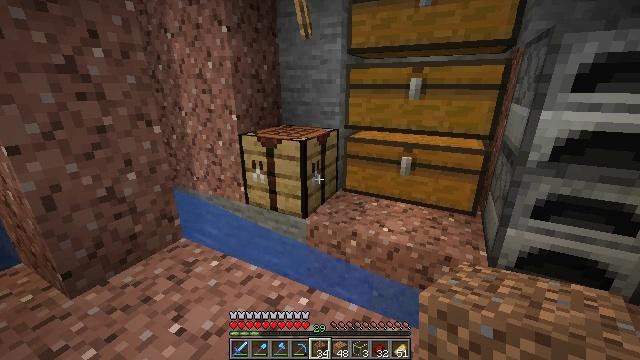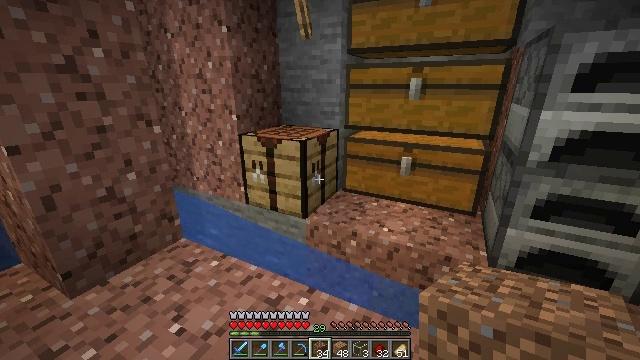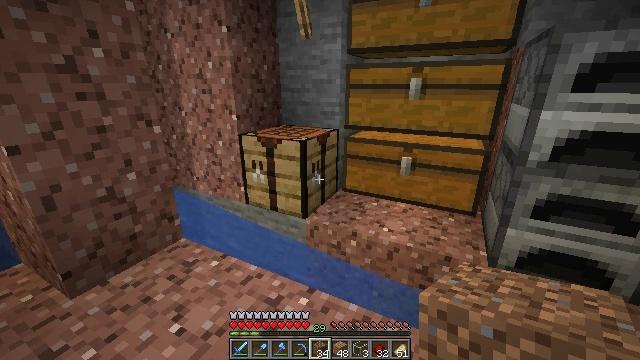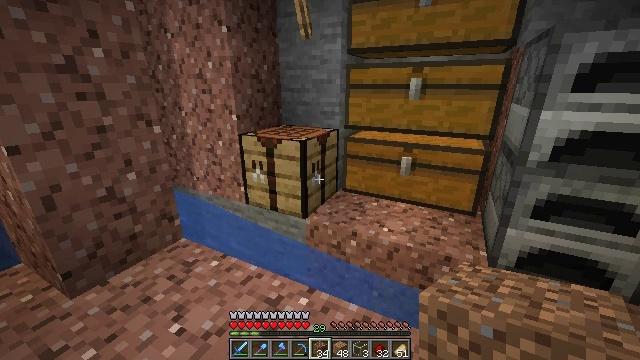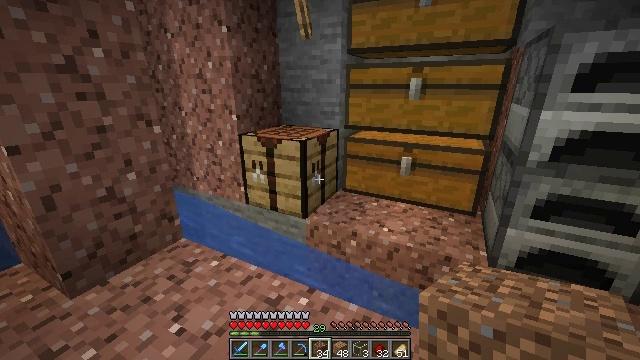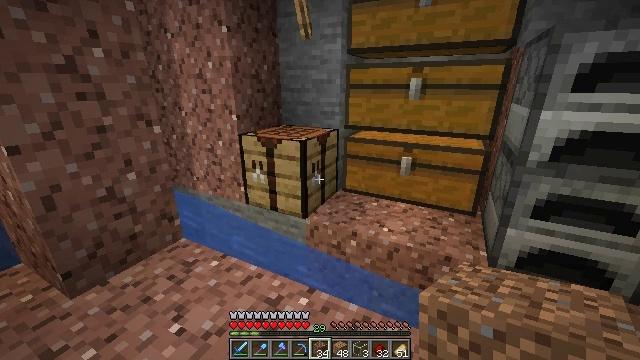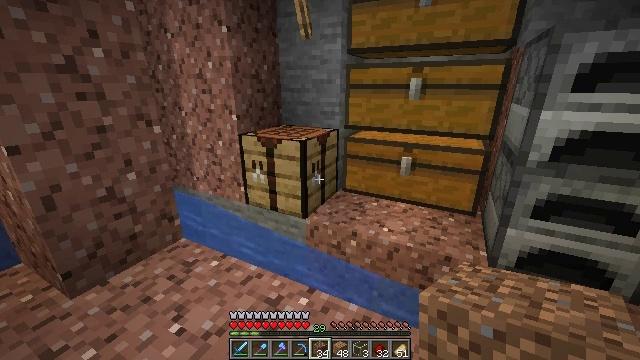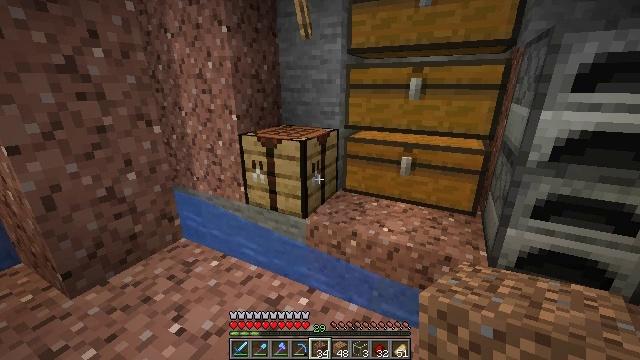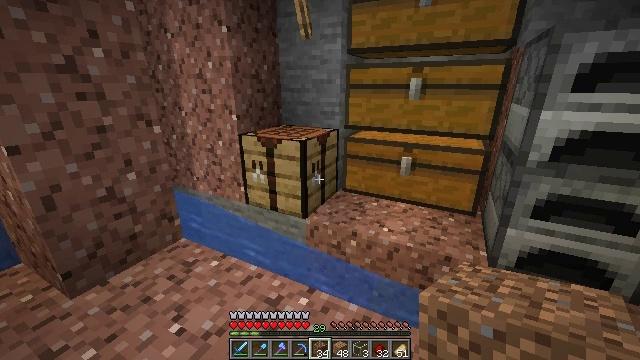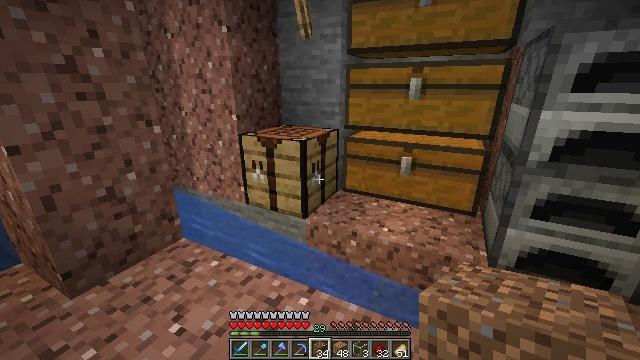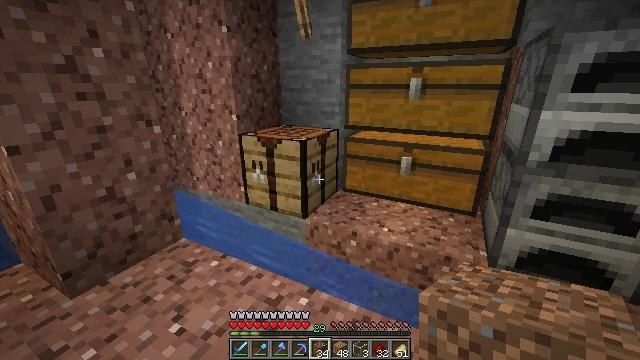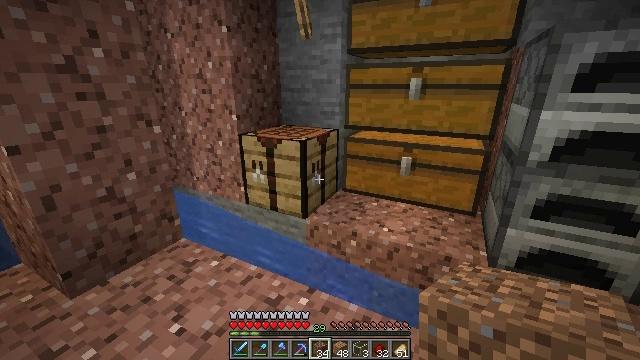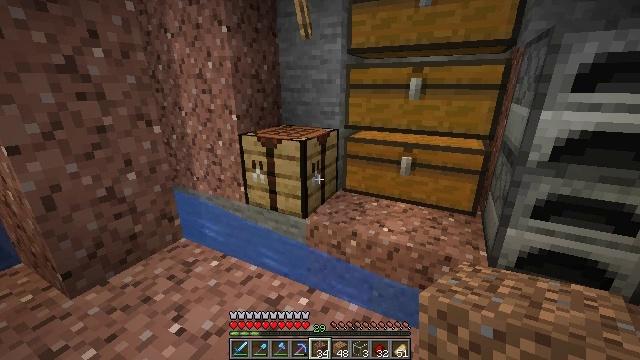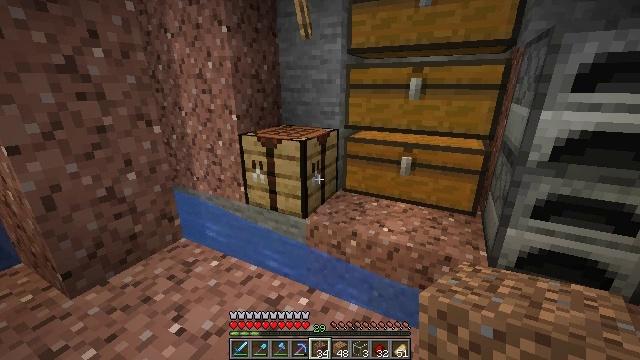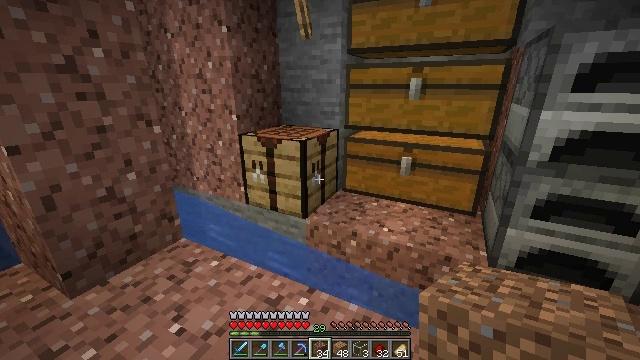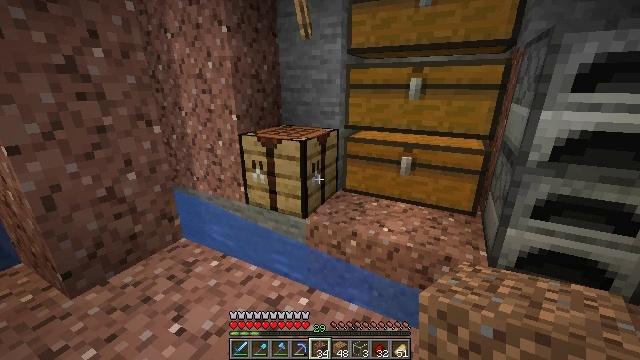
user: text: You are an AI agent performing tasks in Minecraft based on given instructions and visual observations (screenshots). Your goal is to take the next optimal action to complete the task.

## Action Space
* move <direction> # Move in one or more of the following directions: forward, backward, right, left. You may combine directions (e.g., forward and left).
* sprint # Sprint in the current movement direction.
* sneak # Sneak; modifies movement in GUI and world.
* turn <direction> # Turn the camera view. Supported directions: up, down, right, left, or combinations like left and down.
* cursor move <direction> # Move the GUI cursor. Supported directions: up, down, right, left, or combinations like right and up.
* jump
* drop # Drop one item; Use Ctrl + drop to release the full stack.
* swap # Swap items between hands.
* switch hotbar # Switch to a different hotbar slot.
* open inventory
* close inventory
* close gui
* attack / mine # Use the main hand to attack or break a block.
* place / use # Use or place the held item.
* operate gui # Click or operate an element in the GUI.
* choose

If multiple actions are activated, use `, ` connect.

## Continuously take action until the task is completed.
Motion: motion action
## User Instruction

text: Get a golden helmet by crafting.
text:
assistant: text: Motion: no_op
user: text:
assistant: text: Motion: no_op
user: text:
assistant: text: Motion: no_op
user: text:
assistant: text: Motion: no_op
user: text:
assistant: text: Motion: no_op
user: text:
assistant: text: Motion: no_op
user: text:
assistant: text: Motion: no_op
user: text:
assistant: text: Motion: no_op
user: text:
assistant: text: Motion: no_op
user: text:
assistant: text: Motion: no_op
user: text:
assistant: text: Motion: no_op
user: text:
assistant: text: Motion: no_op
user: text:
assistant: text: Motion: no_op
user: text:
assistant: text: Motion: no_op
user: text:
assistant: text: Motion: no_op
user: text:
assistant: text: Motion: no_op
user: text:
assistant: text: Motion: no_op
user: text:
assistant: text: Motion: no_op
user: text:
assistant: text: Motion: no_op
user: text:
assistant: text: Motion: no_op
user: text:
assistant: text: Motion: no_op
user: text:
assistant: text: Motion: no_op
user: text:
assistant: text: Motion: no_op
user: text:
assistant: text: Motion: no_op
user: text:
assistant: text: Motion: no_op
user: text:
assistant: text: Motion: no_op
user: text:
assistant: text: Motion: no_op
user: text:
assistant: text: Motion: no_op
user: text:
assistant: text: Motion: no_op
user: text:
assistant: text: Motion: no_op